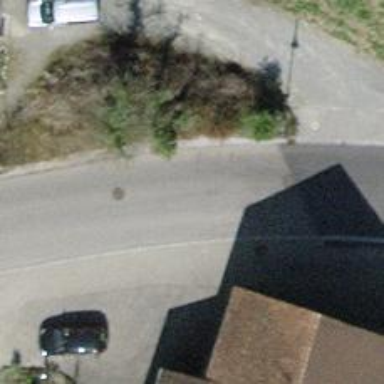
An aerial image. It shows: Tertiary road with asphalt surface and left sidewalk also paved with asphalt.